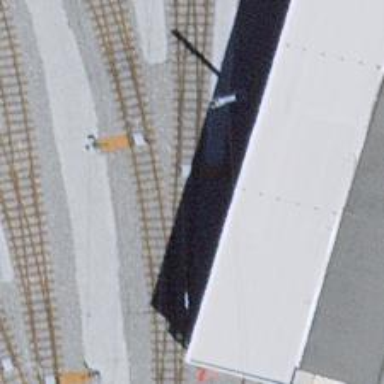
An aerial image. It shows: Railway switch.